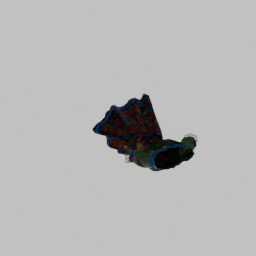
Label: people